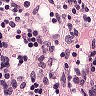
Metastatic tissue present: no